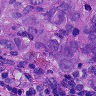
Metastatic tissue present: yes